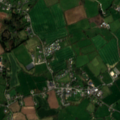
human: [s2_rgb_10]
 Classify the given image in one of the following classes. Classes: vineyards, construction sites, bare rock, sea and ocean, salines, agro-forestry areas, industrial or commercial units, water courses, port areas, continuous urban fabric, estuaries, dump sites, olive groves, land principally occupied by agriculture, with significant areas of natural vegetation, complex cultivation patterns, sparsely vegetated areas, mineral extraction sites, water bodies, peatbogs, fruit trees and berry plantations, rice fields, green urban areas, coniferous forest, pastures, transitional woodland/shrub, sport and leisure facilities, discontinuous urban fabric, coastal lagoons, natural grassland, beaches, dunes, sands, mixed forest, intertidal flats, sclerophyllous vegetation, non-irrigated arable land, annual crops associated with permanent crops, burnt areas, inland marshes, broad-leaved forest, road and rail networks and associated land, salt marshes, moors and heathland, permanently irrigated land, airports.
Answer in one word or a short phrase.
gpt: non-irrigated arable land, pastures, complex cultivation patterns